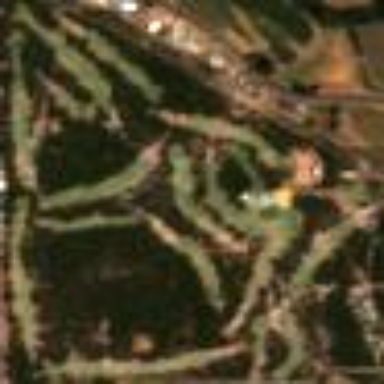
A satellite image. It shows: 18-hole golf course categorized under leisure land.